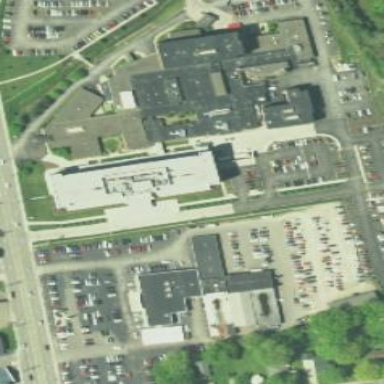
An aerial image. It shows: Hospital providing healthcare services.